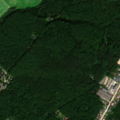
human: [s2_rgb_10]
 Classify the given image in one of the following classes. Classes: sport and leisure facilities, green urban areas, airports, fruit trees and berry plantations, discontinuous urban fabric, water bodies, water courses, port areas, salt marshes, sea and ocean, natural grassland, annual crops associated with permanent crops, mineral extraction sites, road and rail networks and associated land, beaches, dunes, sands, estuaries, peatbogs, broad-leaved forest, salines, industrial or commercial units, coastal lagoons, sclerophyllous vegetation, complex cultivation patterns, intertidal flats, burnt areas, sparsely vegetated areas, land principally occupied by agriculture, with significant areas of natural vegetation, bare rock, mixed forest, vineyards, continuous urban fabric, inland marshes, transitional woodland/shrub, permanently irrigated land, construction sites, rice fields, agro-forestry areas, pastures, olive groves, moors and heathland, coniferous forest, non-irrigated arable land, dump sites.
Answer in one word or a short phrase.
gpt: discontinuous urban fabric, non-irrigated arable land, complex cultivation patterns, broad-leaved forest